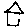
Label: house